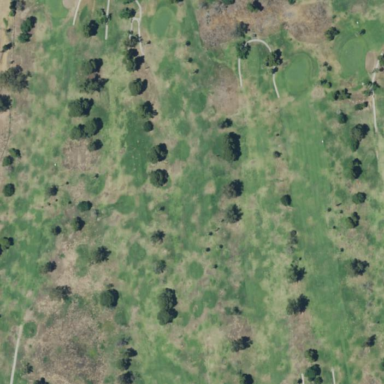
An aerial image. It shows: Scenic golf fairway.